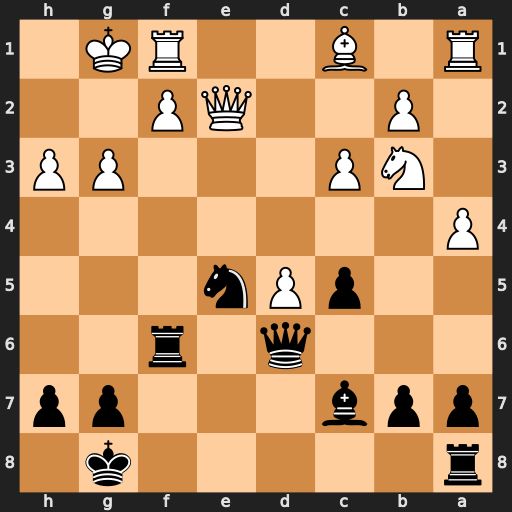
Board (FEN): r5k1/ppb3pp/3q1r2/2pPn3/P7/1NP3PP/1P2QP2/R1B2RK1
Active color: b
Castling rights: -
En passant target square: -
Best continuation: Nf3+ Qxf3 Rxf3